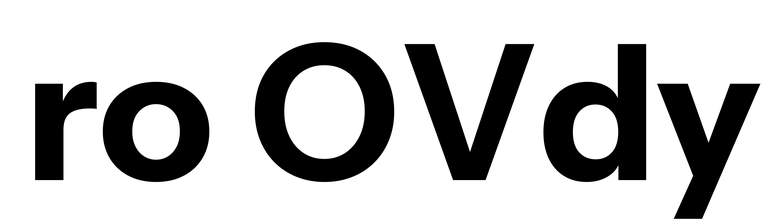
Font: InstrumentSans_Bold